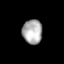
Tissue: skin
Cell type: Epithelial cells
Senescence score: 0.6897
Nuclear area (px): 472
Mean DAPI intensity: 173.665